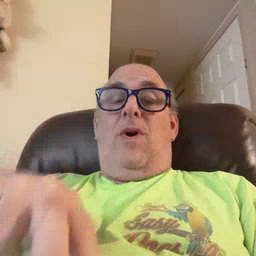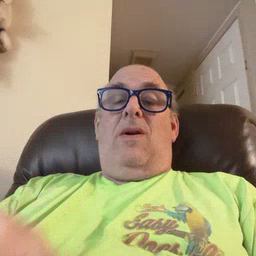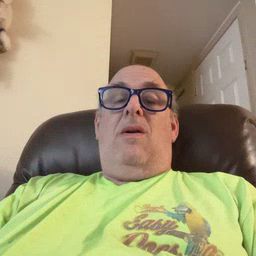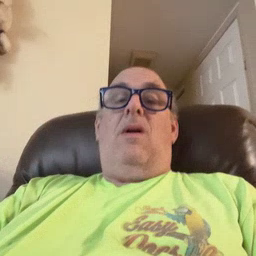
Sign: read